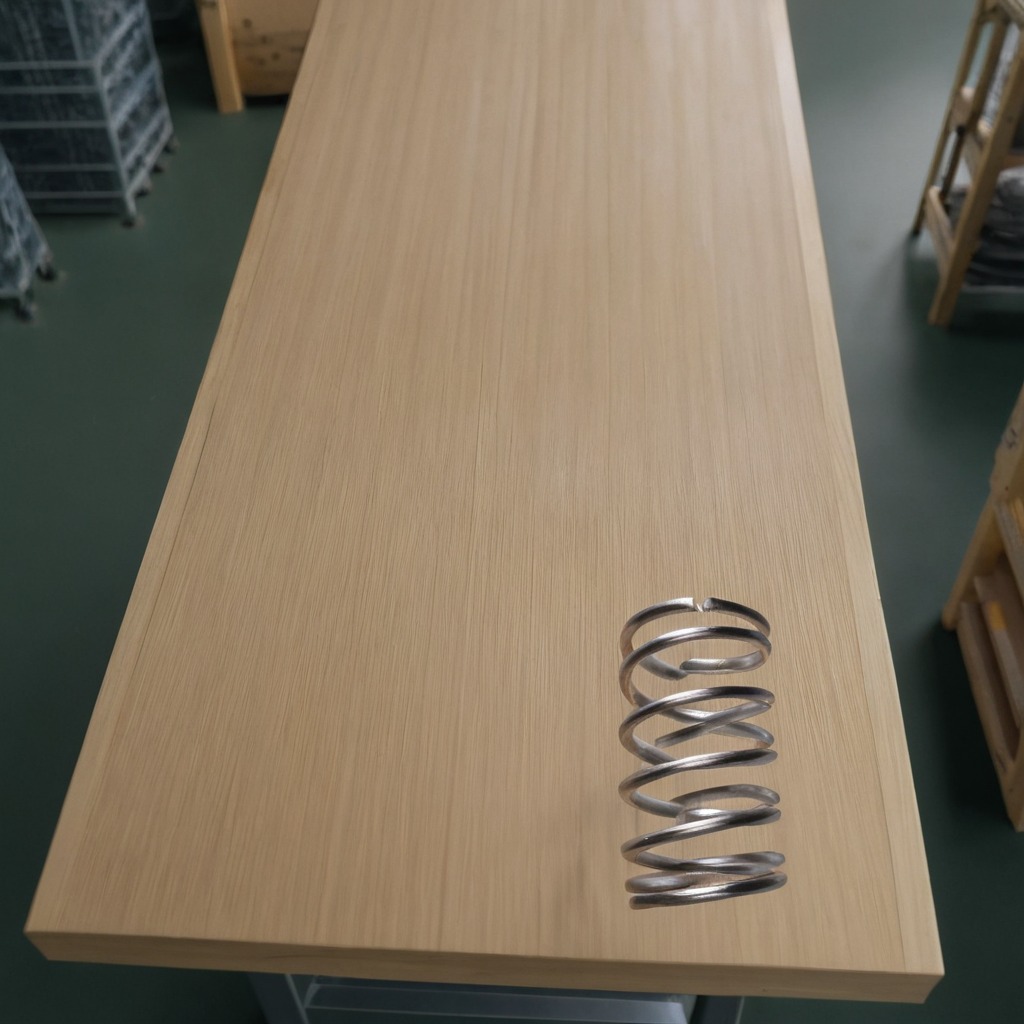
A coiled metal spring lies on the workbench inside a coastal fishing gear workshop.